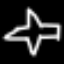
Label: airplane